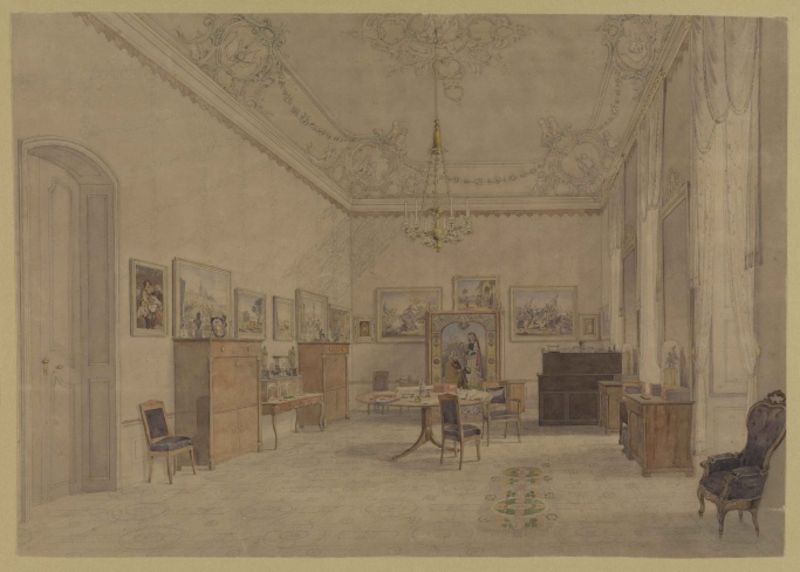
Titel: Das Wohnzimmer Großherzog Leopolds im Karlsruher Schloss
Künstler: Louis Hoffmeister
Standort: Karlsruhe
Institution: Staatliche Kunsthalle Karlsruhe
Schlagwörter: blau, dunkel, fuß, gemälde, schatten, weiß, aquarell, gelb, grün, braun, bunt, fenster, frau, grau, hell, holz, lampe, licht, pastell, raum, schwarz, skizze, stuhl, stühle, tisch, tische, tür, zeichnung, zimmer, haus, rot, schloss, beige, malerei, muster, ornament, teppich, alt, wand, architektur, barock, blass, rahmen, bild, innenraum, möbel, spiegel, tischbein, vorhang, boden, interieur, sessel, adel, decke, innen, klassizismus, leuchte, rosa, schminke, zart, rund, stilleben, stillleben, bein, orang, arbeitszimmer, bilder, bilderrahmen, kommode, papier, schrank, schreibtisch, wohnzimmer, rahmung, lehne, bogen, perspektive, fußboden, parkett, studie, leer, verlassen, grafik, graphik, türe, weis, saal, sepia, romantik, lehnen, querformat, dekoration, essen, gardine, gardinen, polster, salon, tapete, vorhänge, dekor, klavier, ornamente, piano, verzierung, atelier, kerze, staffelei, uhr, schlafzimmer, flügeltür, interior, kerzen, kronleuchter, leuchter, lüster, stuck, esstisch, innenansicht, läufer, hoch, tor, leuchten, galerie, wände, eingang, truhe, berlin, burg, medaillon, gemalt, palast, diesig, zentralperspektive, groß, tischbeine, geschirr, druck, schraffur, radierung, stich, koloriert, perspektivw, entwurf, pult, girlanden, portal, wappen, biedermeier, anrichte, kerzenhalter, kerzenleuchter, fisch, farb, kristall, jesus, dekce, residenz, schreiben, antik, plan, herrenhaus, mobiliar, schattig, kontor, sammlung, deckengemälde, deckenspiegel, fresko, kunstkammer, museum, stuckdecke, wien, studierzimmer, sekretär, büro, tur, gerahmt, einrichtung, vertiko, empire, bemalung, tpr, maria, madonna, gezeichnet, design, wohnen, verzierungen, abbildung, innenarchitektur, kandelaber, sitzmöbel, bräunlich, auststellung, gallerie, studio, gegenstände, wohnraum, palais, vorhnag, versailles, fensterfront, karlsruhe, kästen, schränke, coloriert, pastellkreide, ausstattung, gemäldesammlung, luster, brug, biedermaier, beitisch, truhen, schränckchen, guache, zimer, sühle, zummer, verzeirungen, gemlde, braock, verblasst, stukatur, stuckatur, empfangssaal, schabracken, tepppich, kaffeetisch, kommoden, farbzeichnung, stuhlk, ingang, atlier, sahl, ampe, klaiver, interiör, kristallluster, r, en, 19. jahrhundert, ilder, n, d, beilder, wa, #stuhl, vertigo, portiere, sekrtär, sekretäre, krohnleuchter, gem#älde, bopgen, sessel#, ticshe, bränulich, staffelei#, sekr, secretaire, affresken, leerver, vorhänge#, schlafzimme